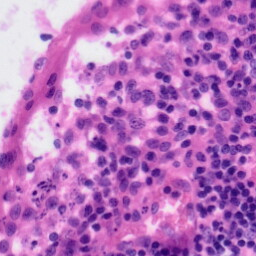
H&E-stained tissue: Tonsil